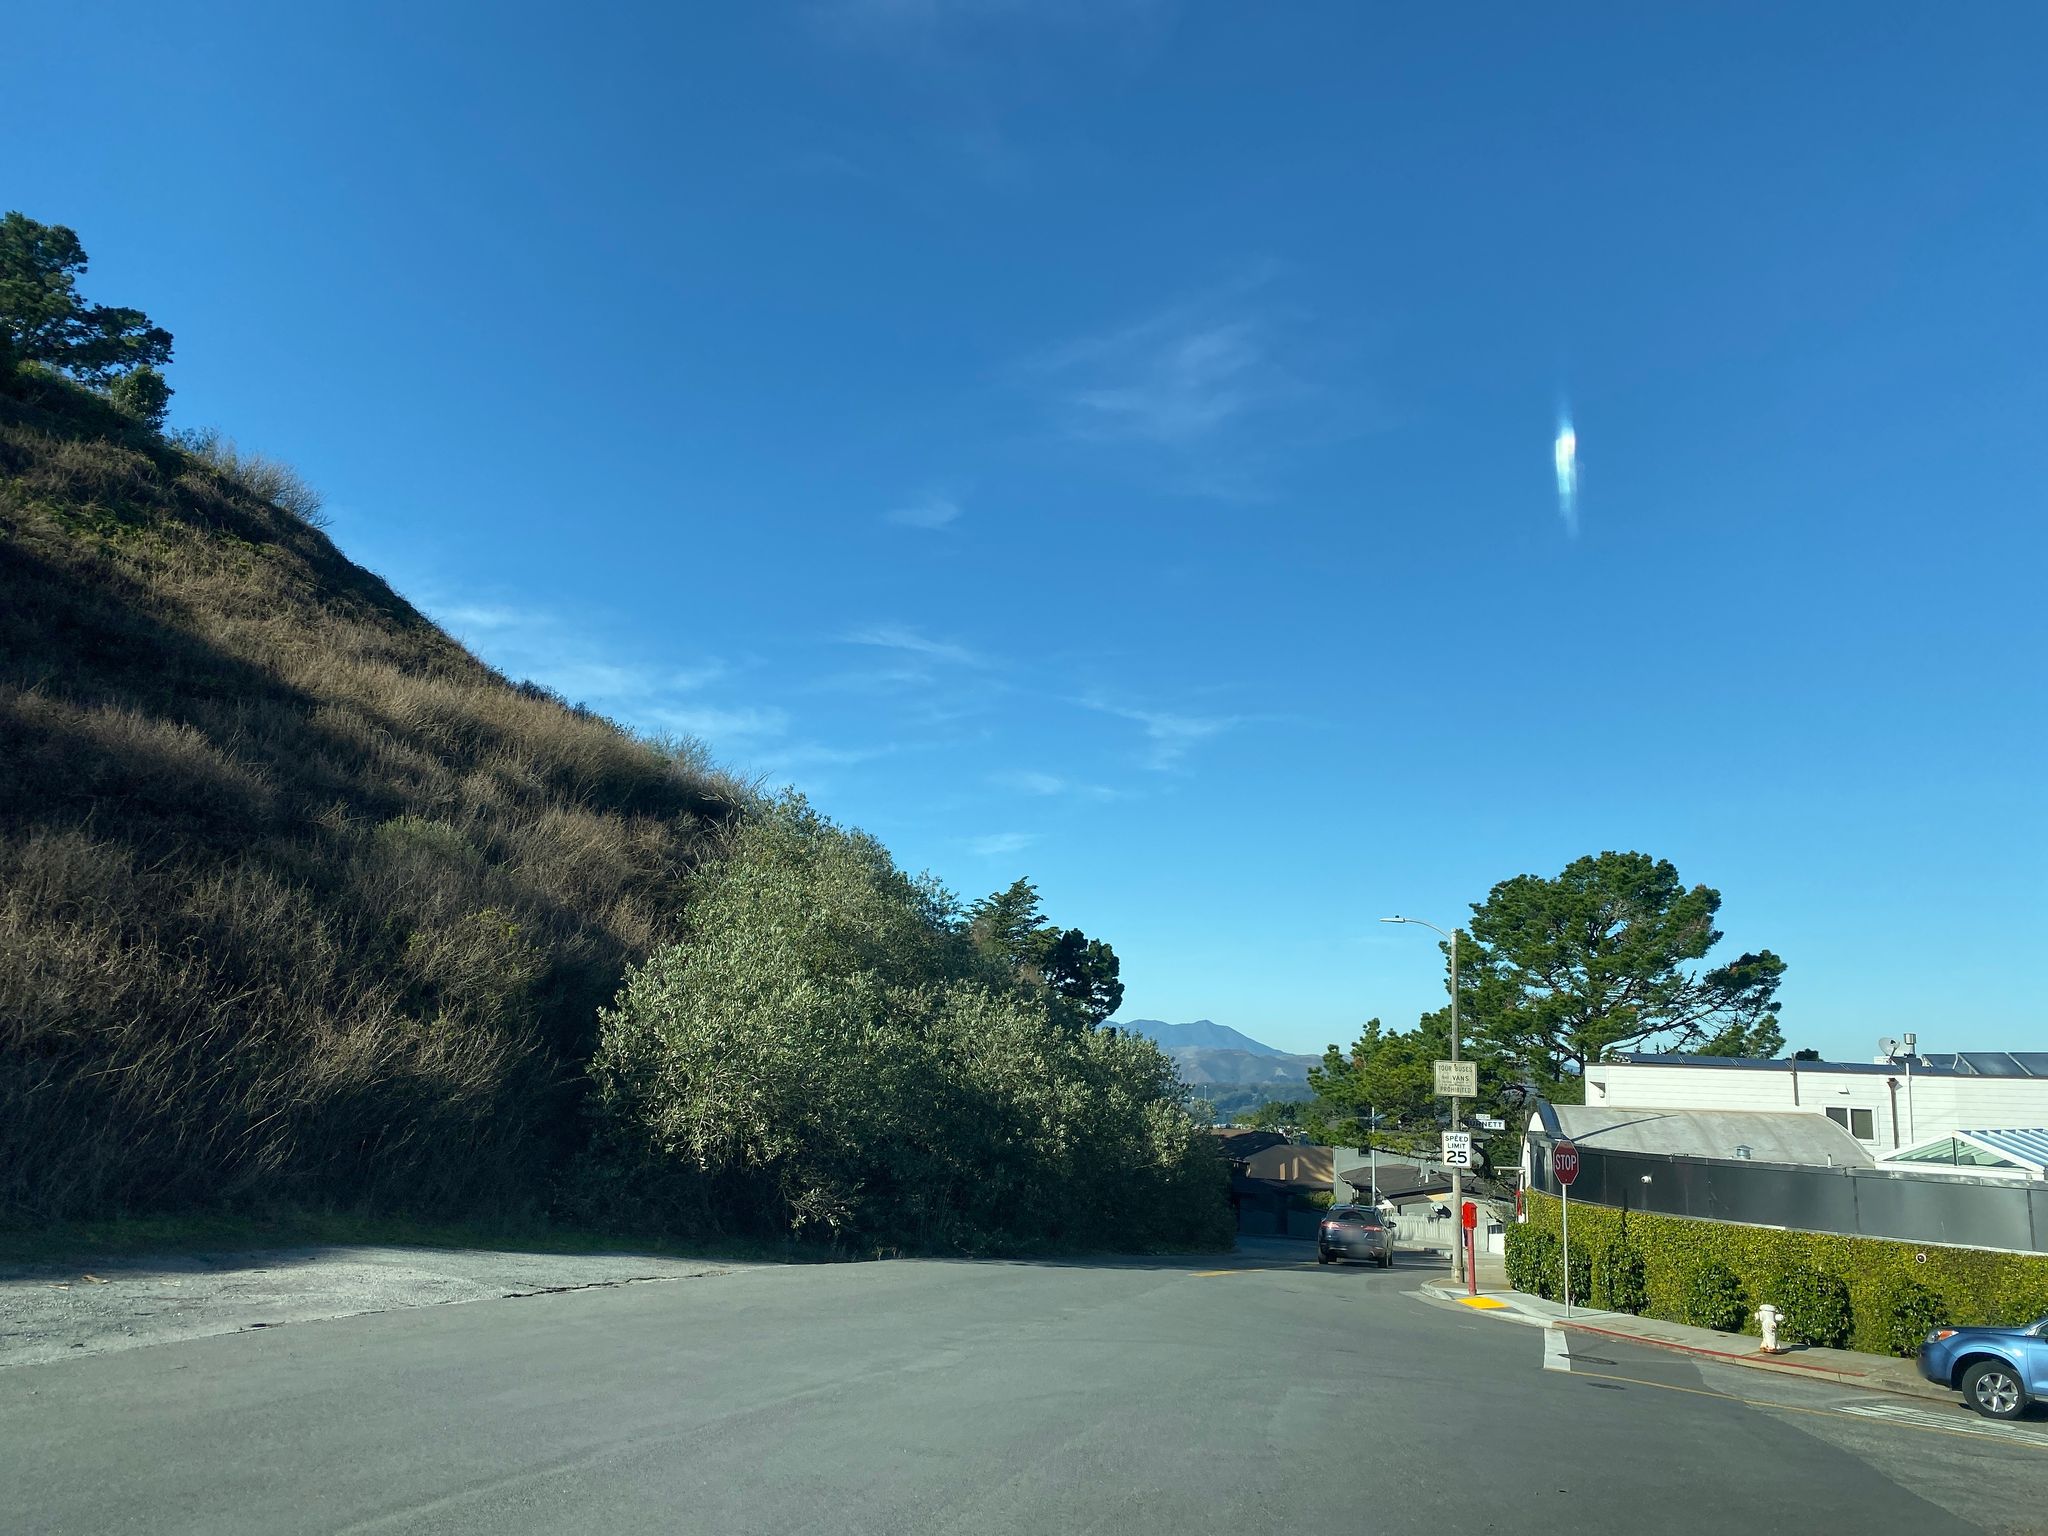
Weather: clear
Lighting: day
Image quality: good
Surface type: driving surface
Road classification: cycleway, tertiary
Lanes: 2
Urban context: urban centre
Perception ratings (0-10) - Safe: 0.58, Lively: 7.17, Beautiful: 7.14, Boring: 4.14, Depressing: 6.66, Wealthy: 2.98